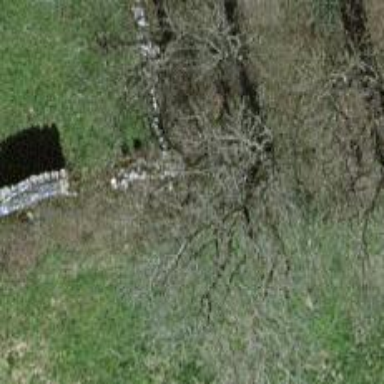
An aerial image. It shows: Dry stone wall barrier.